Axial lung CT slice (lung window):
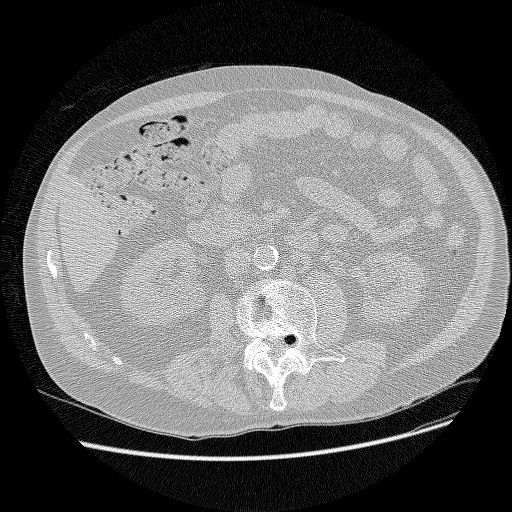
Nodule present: no